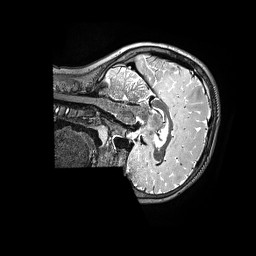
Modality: T2w
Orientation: sagittal
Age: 9
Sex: male
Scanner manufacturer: siemens
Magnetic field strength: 3 T
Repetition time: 3.2 s
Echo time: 0.564 s